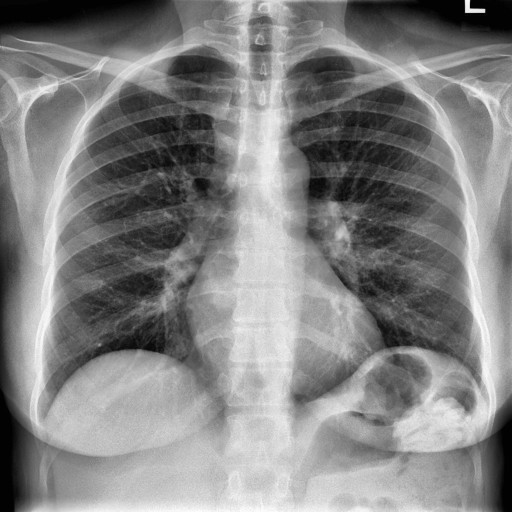
Finding: NORMAL